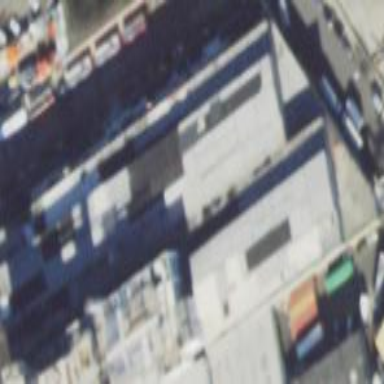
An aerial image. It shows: Building that houses amusement arcade.